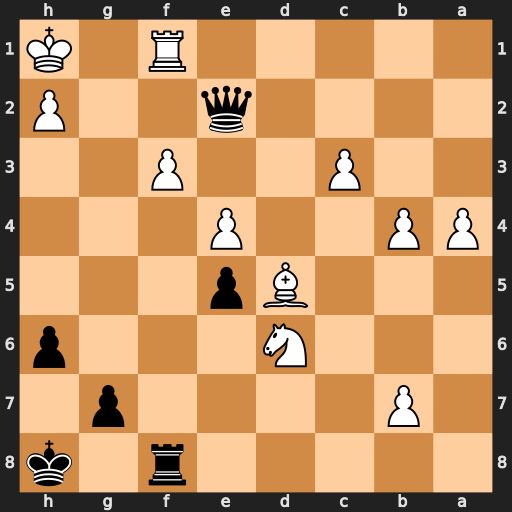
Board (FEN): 5r1k/1P4p1/3N3p/3Bp3/PP2P3/2P2P2/4q2P/5R1K
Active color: b
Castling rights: -
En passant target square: -
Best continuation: Qxf1#